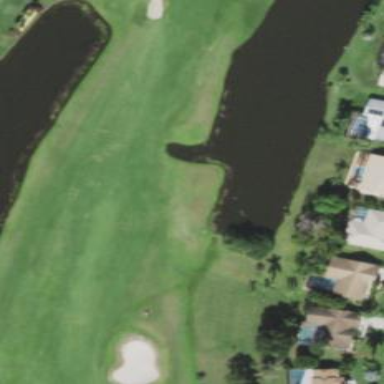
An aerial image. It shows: Scenic golf fairway.